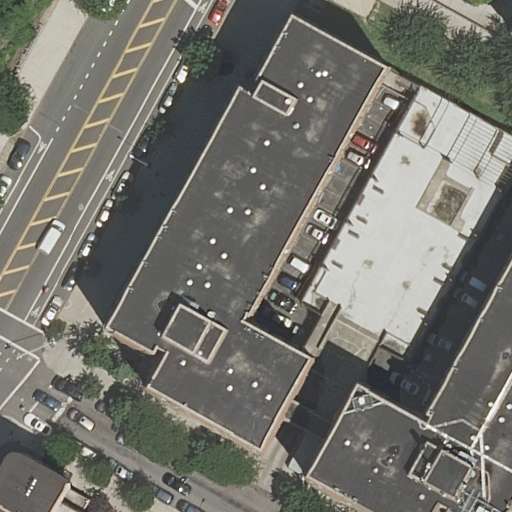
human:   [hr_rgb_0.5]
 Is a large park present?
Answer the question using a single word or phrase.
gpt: yes

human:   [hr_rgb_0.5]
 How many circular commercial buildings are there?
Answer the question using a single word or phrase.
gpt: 0

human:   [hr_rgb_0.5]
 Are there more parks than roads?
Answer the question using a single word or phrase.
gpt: no

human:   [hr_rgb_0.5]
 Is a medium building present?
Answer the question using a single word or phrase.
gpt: no

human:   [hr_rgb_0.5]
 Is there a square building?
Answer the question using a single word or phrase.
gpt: no

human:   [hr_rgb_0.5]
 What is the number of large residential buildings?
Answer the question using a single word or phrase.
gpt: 2

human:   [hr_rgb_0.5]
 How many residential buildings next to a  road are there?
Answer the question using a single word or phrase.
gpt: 5

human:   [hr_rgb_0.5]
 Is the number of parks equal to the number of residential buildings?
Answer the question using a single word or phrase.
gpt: no

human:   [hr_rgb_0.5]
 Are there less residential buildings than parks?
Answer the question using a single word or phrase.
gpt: no

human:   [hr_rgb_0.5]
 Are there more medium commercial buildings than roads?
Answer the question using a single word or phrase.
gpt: no

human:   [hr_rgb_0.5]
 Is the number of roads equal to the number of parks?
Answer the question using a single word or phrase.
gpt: no

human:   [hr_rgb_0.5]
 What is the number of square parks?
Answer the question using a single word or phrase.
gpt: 0

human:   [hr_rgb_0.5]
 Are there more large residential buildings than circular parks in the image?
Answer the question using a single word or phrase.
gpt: yes

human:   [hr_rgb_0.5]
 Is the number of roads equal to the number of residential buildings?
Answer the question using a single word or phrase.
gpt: no

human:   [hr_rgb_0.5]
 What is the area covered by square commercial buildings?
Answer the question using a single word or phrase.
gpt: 0m2

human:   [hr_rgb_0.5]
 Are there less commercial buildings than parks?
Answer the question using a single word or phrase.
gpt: yes

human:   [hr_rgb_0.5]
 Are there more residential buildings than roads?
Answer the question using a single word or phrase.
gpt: yes

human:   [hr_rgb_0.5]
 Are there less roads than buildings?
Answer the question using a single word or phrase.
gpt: yes

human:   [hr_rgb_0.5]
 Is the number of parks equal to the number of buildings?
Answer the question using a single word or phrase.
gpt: no

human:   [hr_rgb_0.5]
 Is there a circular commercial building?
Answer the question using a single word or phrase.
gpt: no

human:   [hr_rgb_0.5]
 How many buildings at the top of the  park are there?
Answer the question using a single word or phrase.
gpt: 0

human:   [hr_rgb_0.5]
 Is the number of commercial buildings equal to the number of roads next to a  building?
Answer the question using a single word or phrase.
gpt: no

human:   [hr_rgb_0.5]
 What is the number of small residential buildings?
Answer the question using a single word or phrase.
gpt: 3

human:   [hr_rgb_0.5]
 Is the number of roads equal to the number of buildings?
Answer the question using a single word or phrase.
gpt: no

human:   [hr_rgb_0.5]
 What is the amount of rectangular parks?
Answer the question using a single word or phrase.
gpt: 1

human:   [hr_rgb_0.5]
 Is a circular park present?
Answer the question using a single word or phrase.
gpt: no

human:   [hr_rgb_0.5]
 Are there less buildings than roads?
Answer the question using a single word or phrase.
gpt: no

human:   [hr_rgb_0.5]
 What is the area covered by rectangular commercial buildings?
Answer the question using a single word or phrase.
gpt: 0m2

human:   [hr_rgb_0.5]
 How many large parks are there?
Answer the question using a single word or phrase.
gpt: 1

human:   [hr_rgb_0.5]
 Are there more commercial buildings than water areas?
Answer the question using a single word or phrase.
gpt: no

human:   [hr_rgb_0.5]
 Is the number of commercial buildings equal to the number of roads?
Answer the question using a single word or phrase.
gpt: no

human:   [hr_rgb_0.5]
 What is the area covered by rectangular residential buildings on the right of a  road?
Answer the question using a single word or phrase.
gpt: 12m2

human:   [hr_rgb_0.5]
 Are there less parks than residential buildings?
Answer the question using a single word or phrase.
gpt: yes

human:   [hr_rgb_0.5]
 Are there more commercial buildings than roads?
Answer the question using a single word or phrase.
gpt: no

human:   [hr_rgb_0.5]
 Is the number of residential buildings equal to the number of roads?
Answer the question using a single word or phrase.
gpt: no

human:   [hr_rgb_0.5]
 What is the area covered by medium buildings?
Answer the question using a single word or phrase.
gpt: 0m2